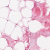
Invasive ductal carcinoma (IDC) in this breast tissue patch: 0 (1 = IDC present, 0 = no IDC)